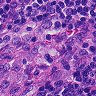
Metastatic tissue present: no